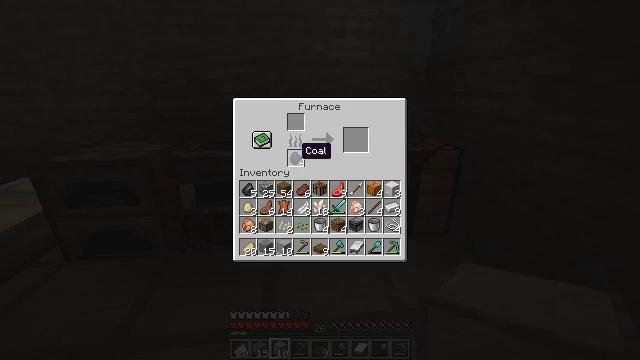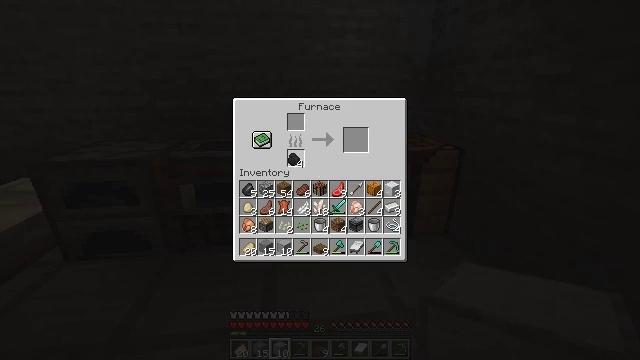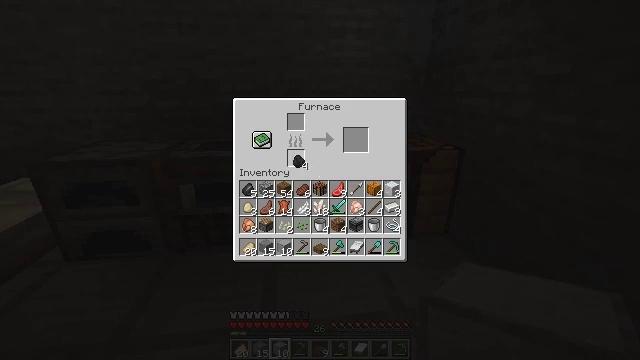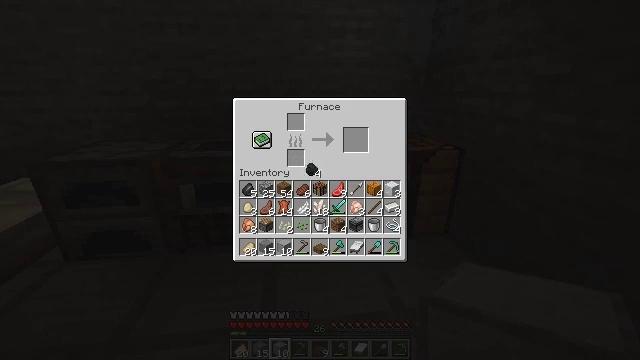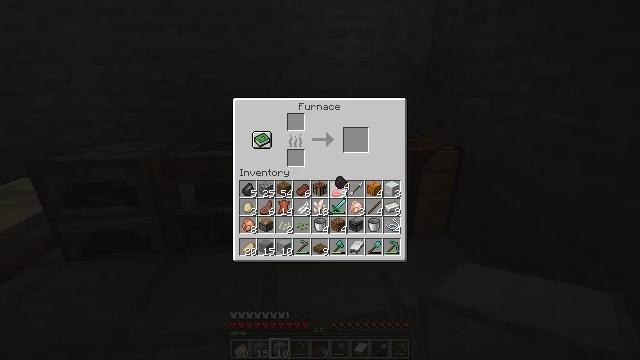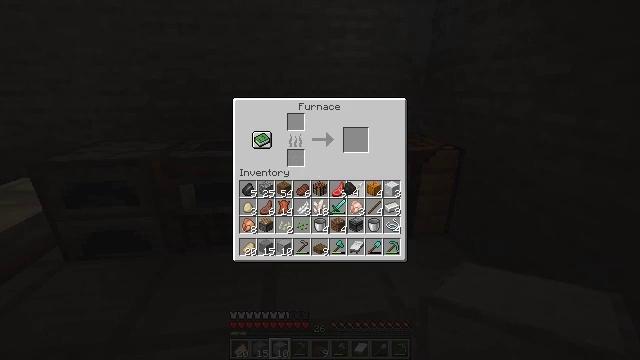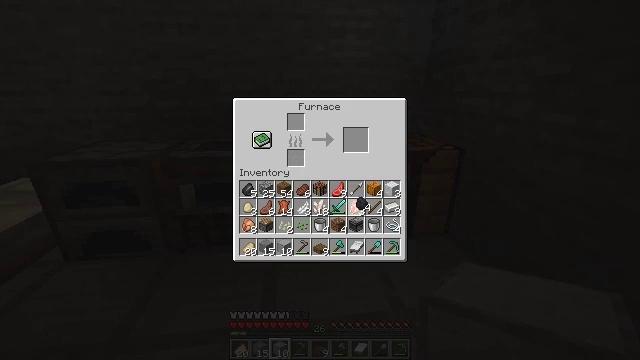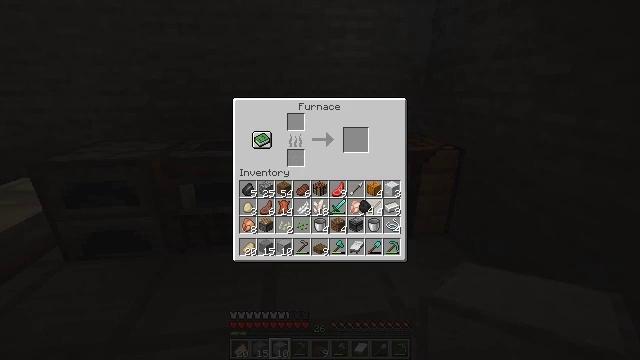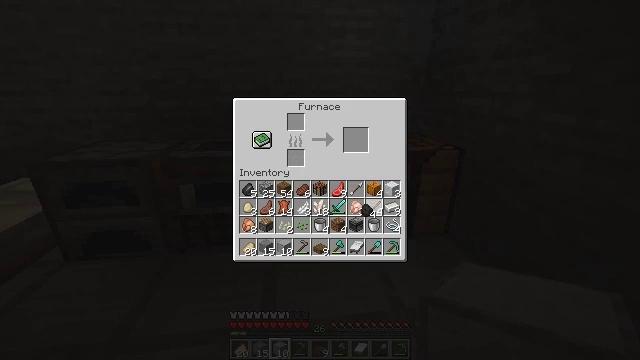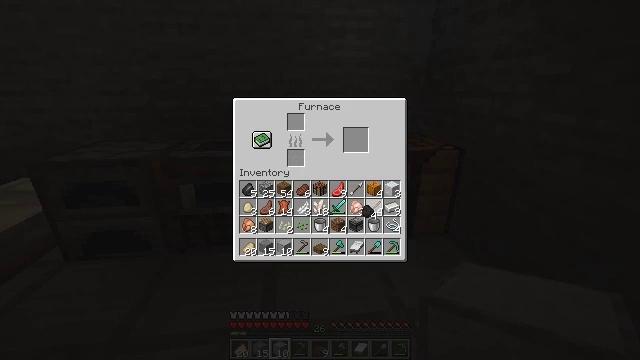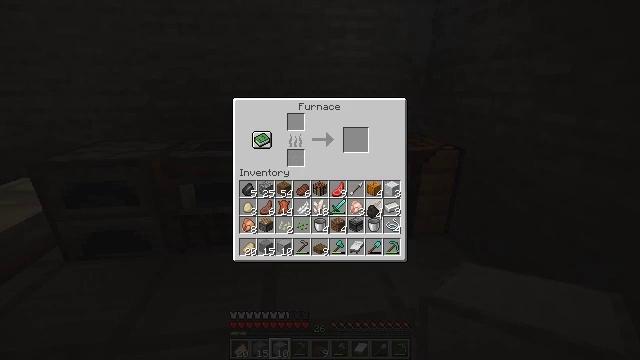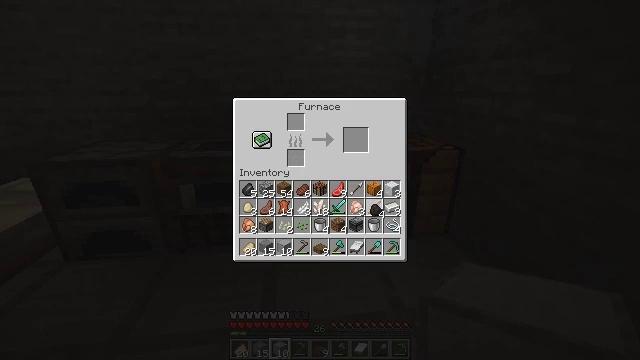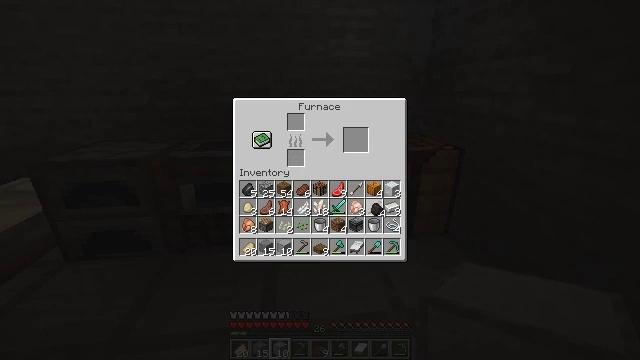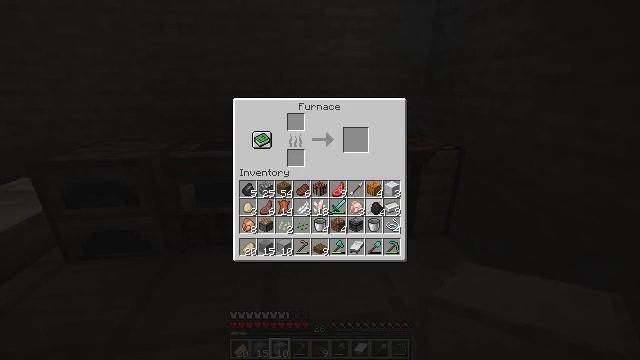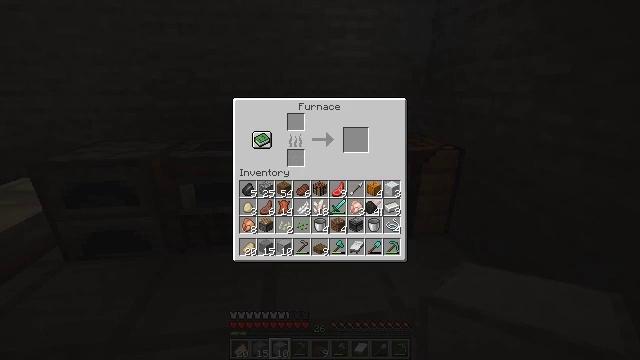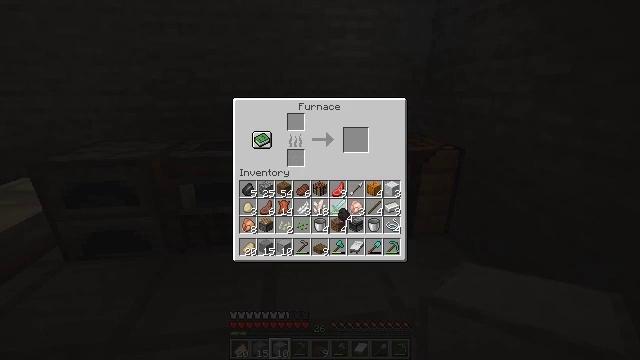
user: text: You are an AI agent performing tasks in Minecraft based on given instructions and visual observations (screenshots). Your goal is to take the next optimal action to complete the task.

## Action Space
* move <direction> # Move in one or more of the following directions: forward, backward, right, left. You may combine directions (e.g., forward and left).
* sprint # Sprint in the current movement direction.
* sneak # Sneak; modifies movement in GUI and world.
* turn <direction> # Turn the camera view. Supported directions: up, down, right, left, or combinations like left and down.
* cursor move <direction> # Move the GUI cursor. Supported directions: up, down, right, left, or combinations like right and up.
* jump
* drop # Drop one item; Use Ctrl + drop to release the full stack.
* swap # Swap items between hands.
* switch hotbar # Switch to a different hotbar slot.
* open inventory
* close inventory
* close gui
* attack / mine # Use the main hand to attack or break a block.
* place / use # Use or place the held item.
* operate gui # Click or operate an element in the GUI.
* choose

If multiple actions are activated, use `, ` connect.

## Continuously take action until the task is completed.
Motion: motion action
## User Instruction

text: Drop a coal.
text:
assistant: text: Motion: attack / mine
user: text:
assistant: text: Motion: attack / mine
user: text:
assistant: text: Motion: turn right and down
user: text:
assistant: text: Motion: turn right and down
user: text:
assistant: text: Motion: turn right
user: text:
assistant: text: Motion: turn right and down
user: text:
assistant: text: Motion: no_op
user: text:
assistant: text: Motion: no_op
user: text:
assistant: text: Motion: no_op
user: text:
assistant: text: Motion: no_op
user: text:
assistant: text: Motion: no_op
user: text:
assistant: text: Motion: no_op
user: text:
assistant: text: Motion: no_op
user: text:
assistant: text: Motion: no_op
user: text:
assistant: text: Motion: turn left
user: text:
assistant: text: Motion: turn left and down
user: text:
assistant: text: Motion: turn left and down
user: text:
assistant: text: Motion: no_op
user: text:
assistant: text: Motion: no_op
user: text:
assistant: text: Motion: no_op
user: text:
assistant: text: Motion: no_op
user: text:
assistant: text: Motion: no_op
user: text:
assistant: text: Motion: no_op
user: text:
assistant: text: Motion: no_op
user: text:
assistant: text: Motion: no_op
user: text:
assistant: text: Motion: no_op
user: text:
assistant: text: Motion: no_op
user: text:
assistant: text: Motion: no_op
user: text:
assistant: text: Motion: no_op
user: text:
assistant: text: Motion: turn up